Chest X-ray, AP view. Patient: 56 years old, sex M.
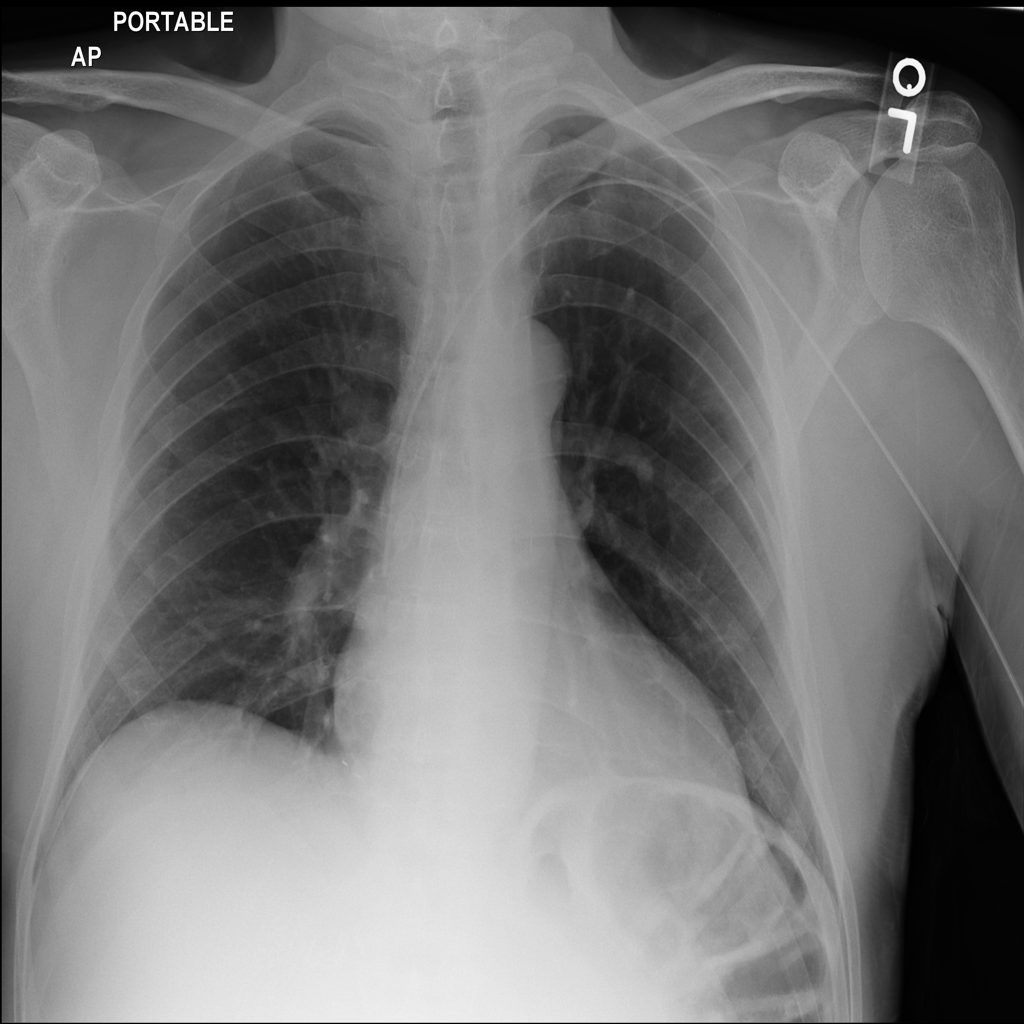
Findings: No Finding